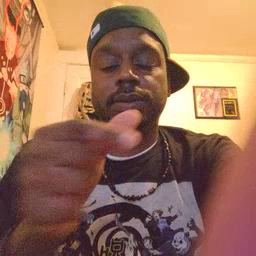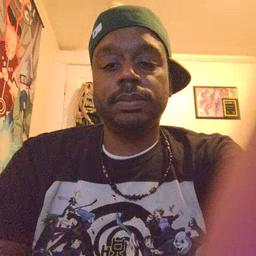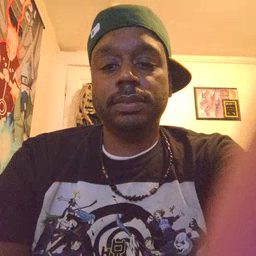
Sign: green